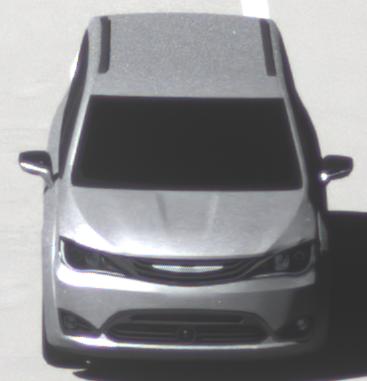
Make: Chrysler
Model: Pacifica
Detailed model: -
Model produced from: 2016
Model produced until: 2020
Doors: 5
Color: white
Road condition: dry road
Daytime: midday
Contrast: high contrast